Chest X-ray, PA view. Patient: 54 years old, sex M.
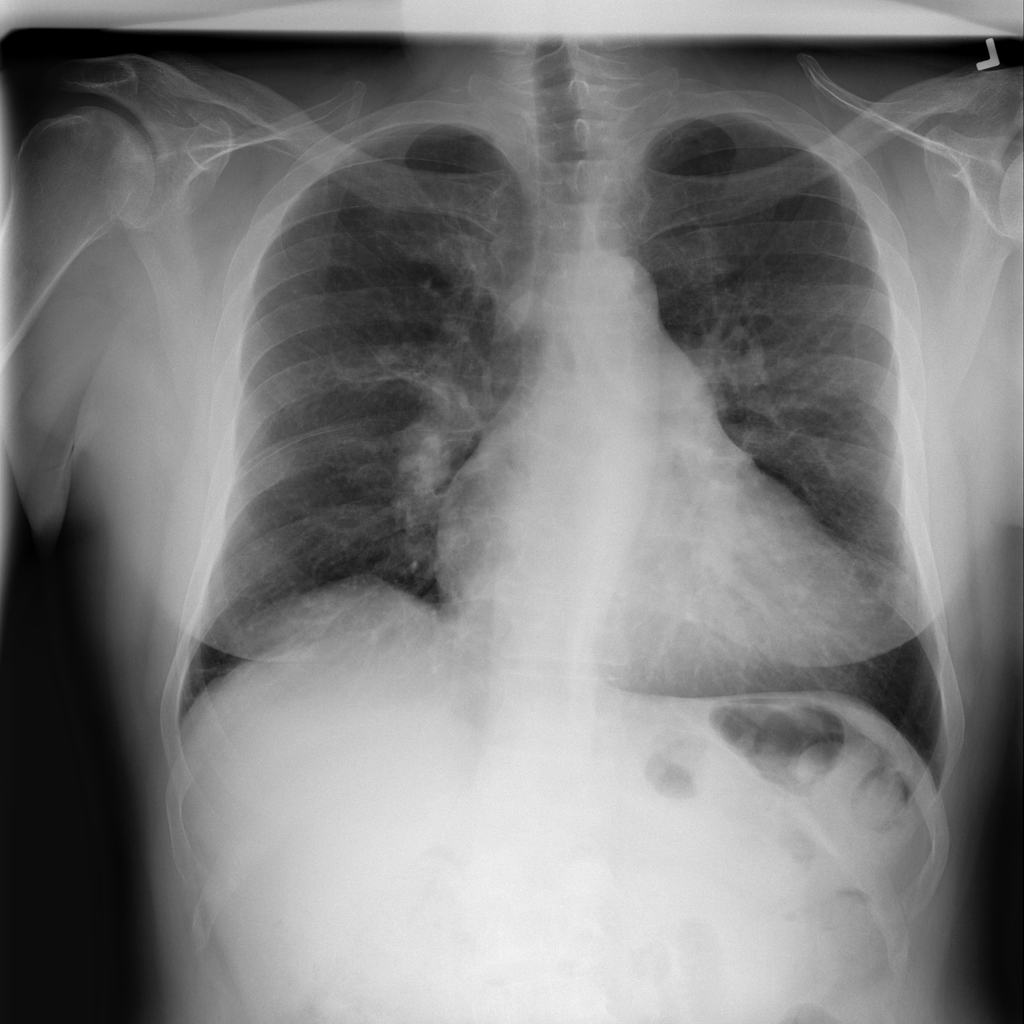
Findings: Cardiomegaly